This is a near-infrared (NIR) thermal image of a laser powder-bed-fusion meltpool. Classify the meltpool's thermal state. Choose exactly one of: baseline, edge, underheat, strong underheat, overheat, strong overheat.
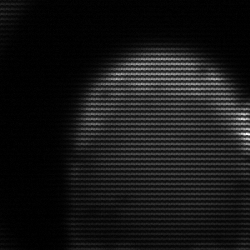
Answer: edge